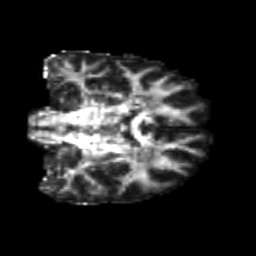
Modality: FA
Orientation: coronal
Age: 21
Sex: female
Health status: healthy
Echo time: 0.074 s